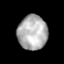
Tissue: prostate
Cell type: T cells
Senescence score: 0.3577
Nuclear area (px): 992
Mean DAPI intensity: 178.314